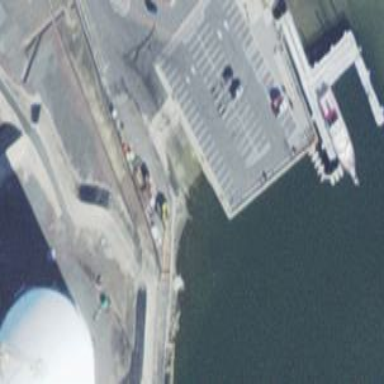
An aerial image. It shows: Slipway on leisure land.